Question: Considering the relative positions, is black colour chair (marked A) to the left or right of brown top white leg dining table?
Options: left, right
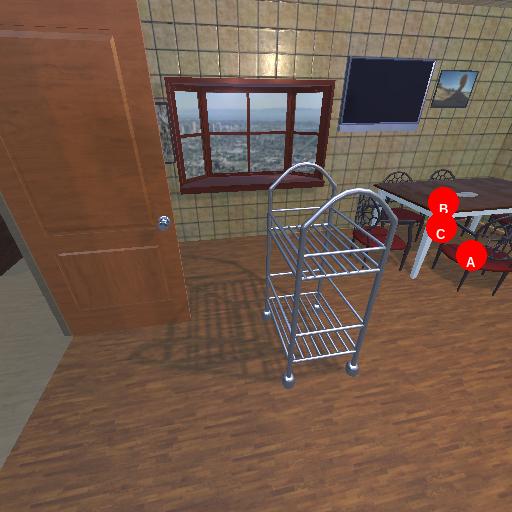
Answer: left